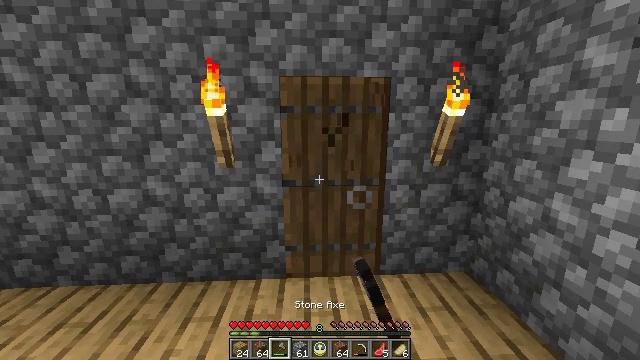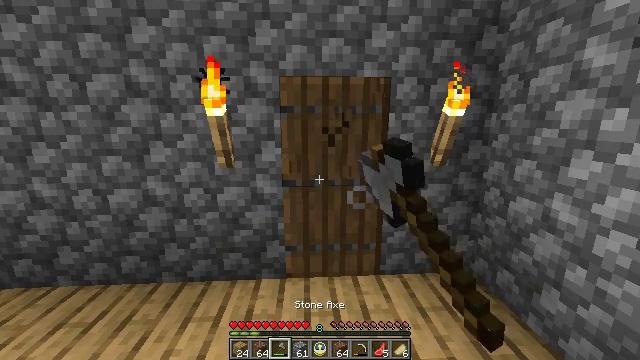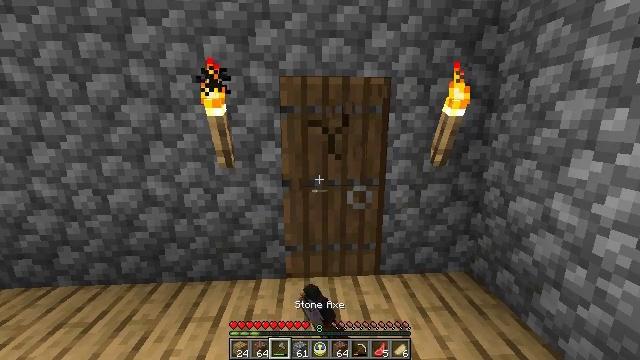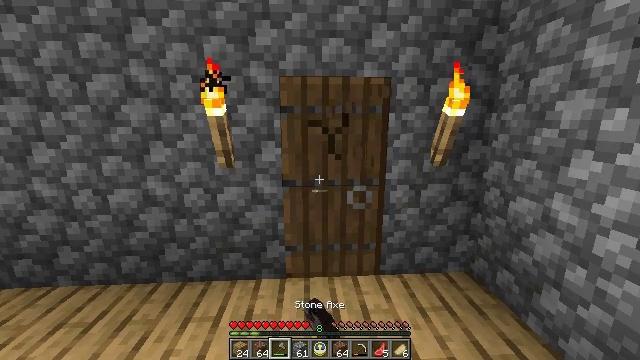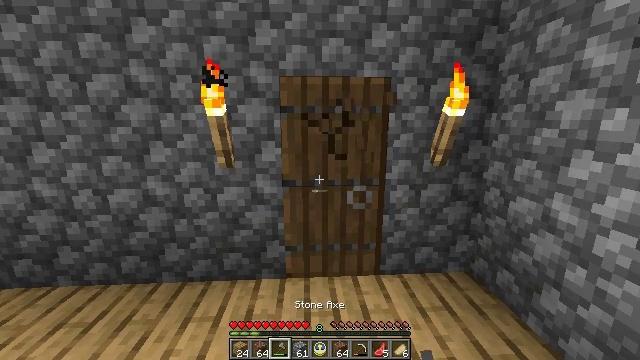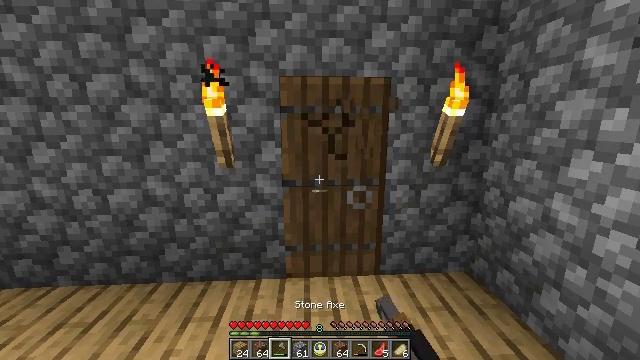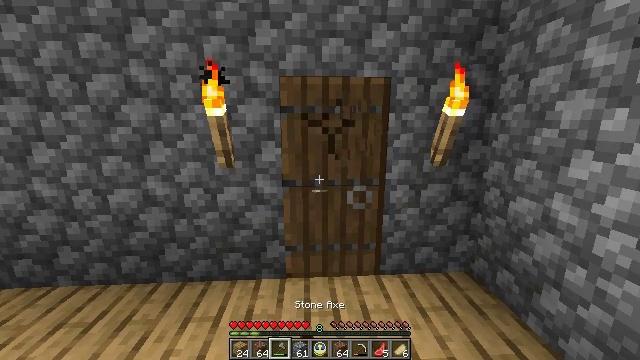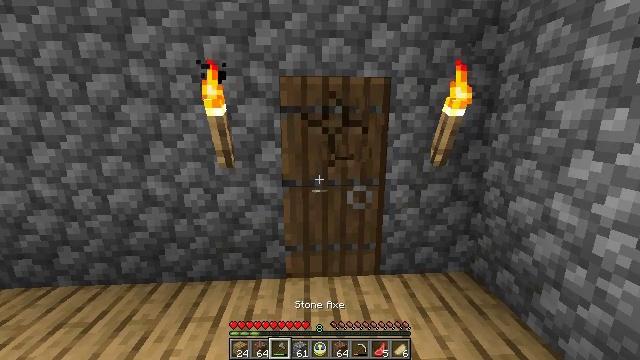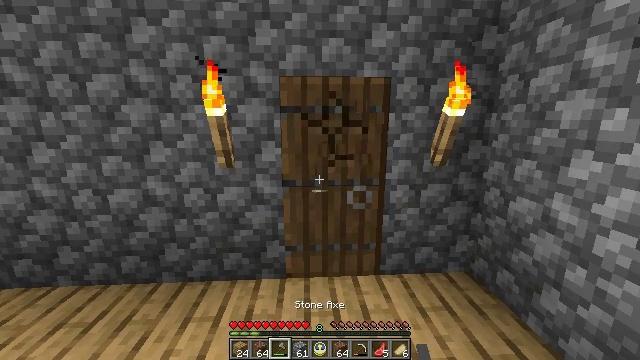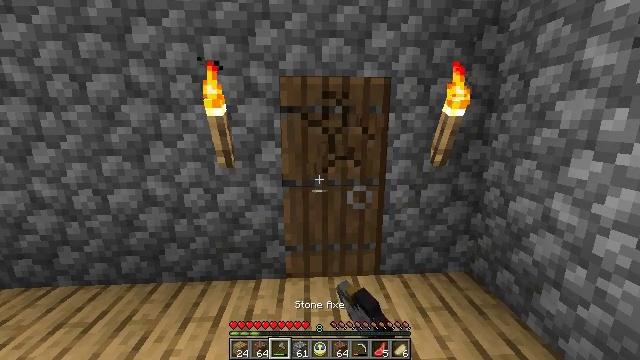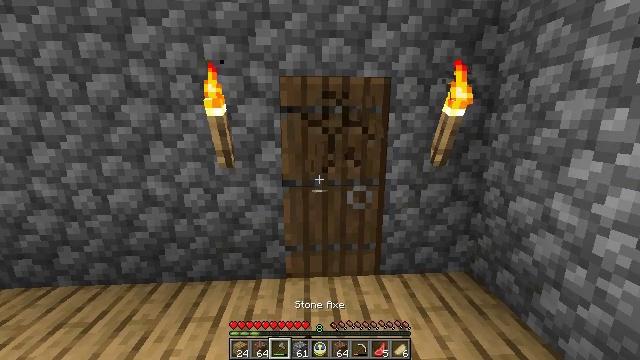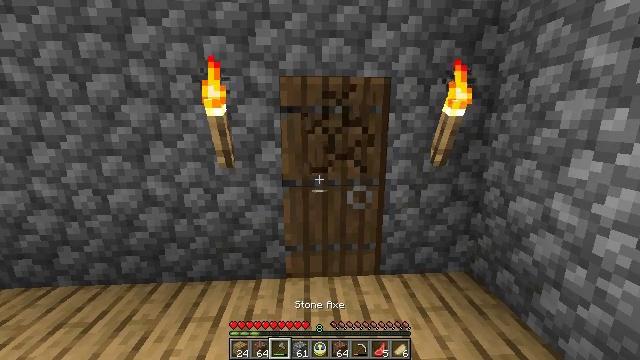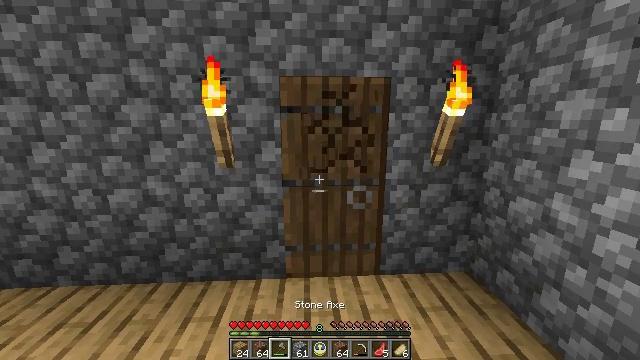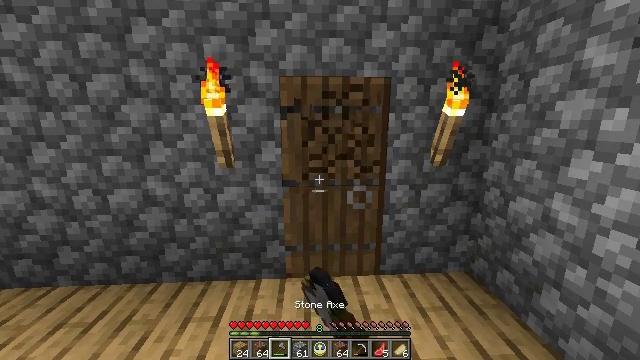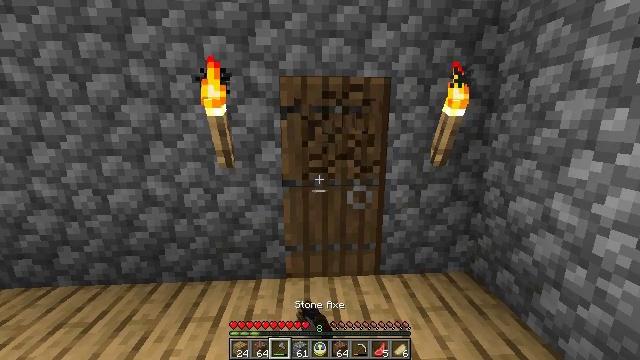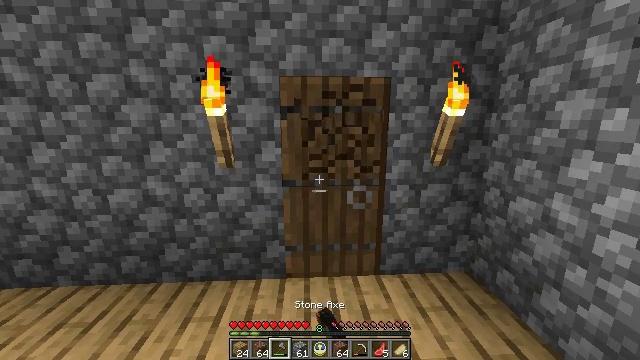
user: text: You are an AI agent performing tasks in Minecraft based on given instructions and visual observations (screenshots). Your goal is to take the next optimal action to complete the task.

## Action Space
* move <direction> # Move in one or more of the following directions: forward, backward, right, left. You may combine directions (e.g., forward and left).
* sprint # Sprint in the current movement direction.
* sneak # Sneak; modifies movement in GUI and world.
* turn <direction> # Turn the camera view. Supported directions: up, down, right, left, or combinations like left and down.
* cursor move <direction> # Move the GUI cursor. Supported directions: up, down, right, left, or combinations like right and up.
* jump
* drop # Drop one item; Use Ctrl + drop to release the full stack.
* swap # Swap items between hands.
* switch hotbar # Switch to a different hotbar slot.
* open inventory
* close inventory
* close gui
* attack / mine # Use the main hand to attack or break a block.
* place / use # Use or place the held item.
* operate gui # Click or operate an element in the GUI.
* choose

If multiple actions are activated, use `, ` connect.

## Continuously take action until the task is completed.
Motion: motion action
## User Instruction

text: Break the spruce door to remove it.
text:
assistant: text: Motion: attack / mine
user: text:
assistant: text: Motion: attack / mine
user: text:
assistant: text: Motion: attack / mine
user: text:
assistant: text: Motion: attack / mine
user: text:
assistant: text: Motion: attack / mine
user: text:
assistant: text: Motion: attack / mine
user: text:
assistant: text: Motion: attack / mine
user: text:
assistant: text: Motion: attack / mine
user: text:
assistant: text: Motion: attack / mine
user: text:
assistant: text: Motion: attack / mine
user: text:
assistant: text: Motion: attack / mine
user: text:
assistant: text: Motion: attack / mine
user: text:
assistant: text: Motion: attack / mine
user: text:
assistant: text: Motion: attack / mine
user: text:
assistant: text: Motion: attack / mine
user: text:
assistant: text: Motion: attack / mine
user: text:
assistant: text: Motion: attack / mine
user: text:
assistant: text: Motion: attack / mine
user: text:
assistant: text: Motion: attack / mine
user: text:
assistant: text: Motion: attack / mine
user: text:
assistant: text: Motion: attack / mine
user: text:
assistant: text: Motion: attack / mine
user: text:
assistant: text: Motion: attack / mine